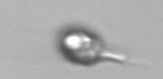
Label: Balanion